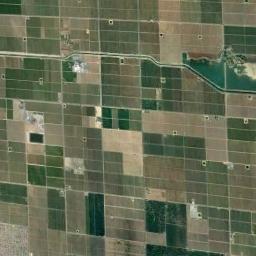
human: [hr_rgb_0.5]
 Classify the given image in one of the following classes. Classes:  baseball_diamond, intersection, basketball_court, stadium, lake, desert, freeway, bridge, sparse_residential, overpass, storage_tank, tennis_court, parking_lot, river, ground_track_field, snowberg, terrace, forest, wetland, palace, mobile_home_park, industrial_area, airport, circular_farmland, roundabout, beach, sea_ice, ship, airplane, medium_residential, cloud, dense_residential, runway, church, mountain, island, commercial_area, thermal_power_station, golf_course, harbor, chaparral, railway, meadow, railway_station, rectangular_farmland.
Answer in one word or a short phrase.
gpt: rectangular_farmland